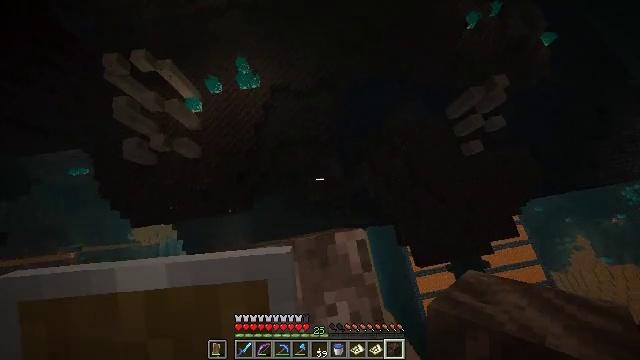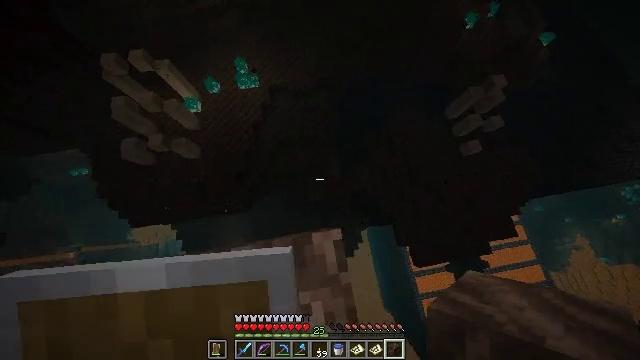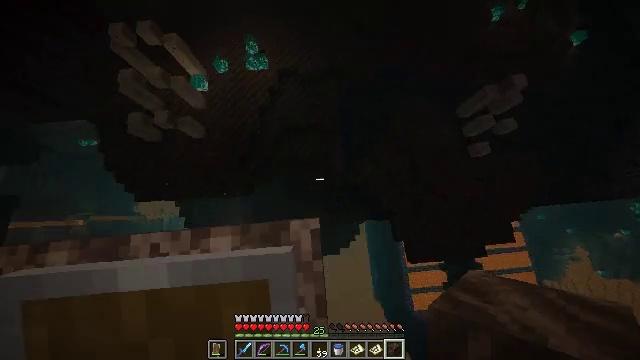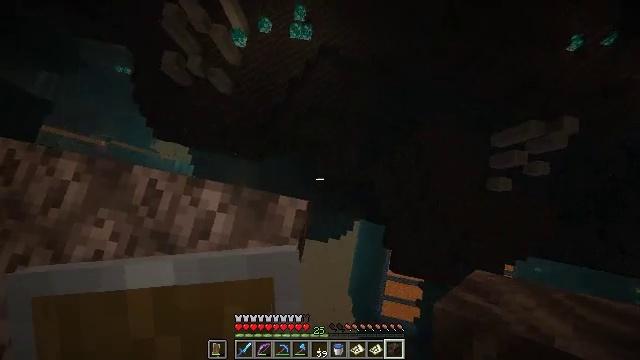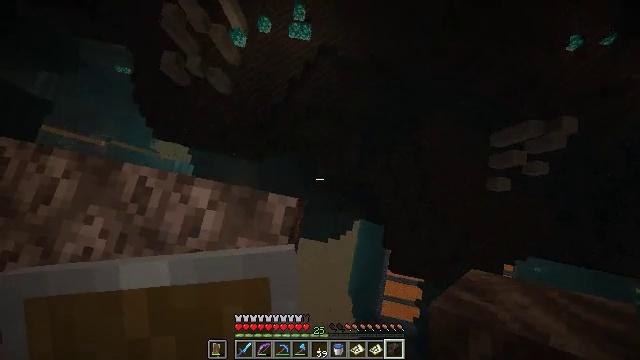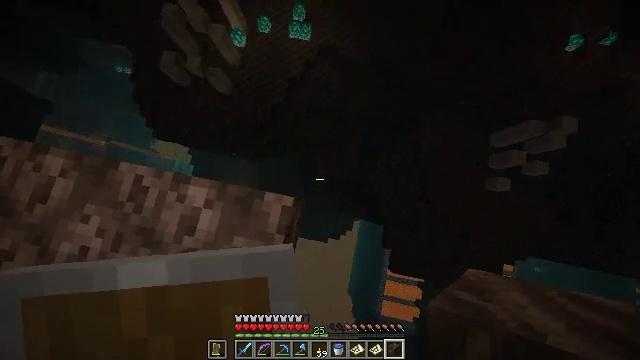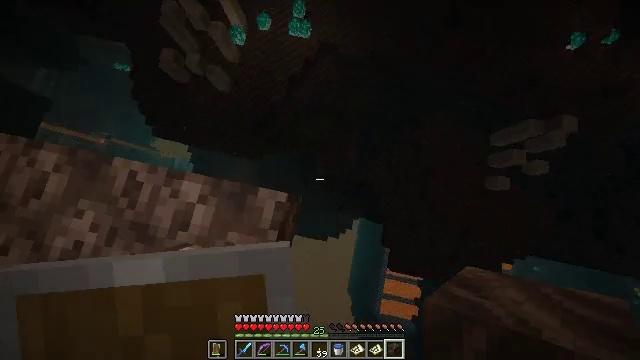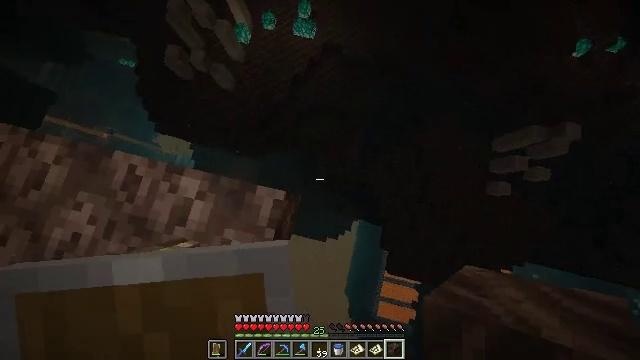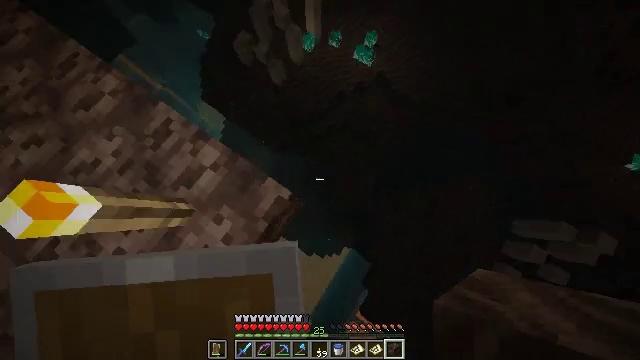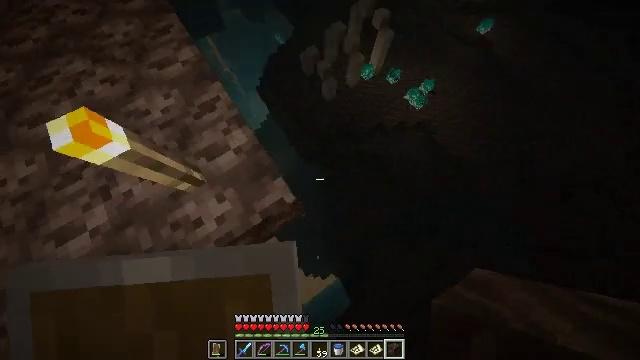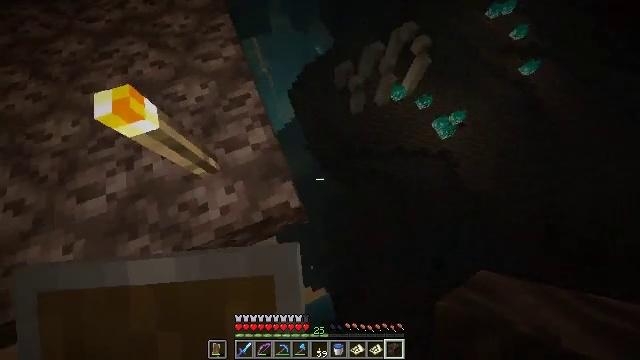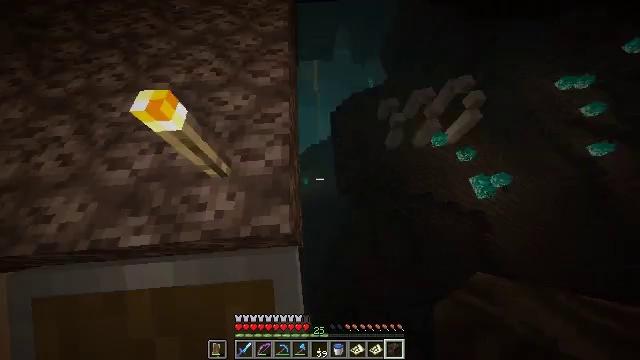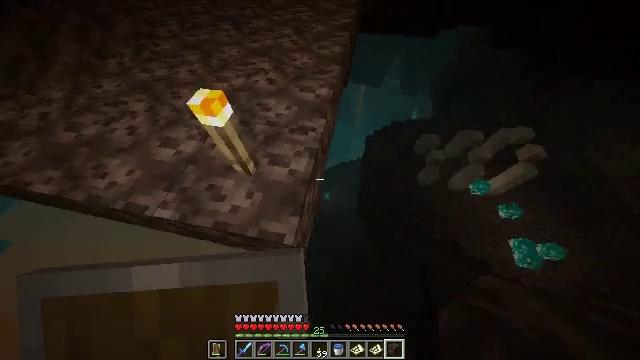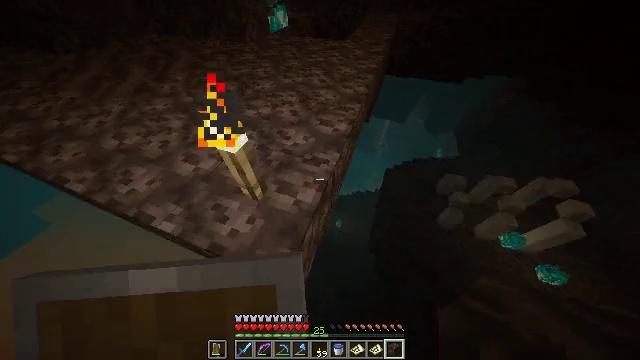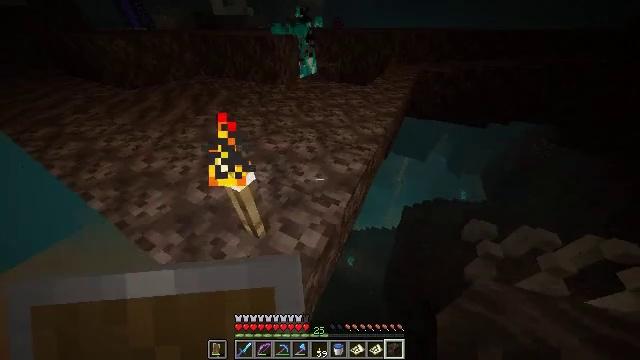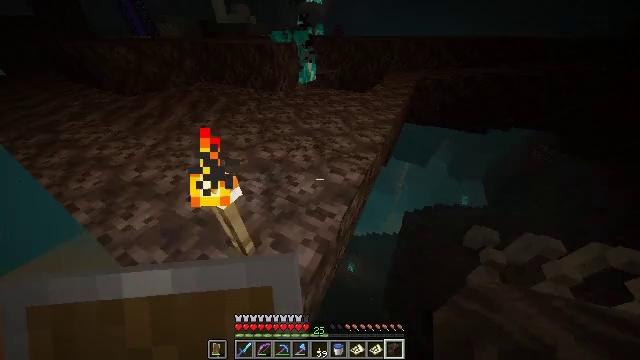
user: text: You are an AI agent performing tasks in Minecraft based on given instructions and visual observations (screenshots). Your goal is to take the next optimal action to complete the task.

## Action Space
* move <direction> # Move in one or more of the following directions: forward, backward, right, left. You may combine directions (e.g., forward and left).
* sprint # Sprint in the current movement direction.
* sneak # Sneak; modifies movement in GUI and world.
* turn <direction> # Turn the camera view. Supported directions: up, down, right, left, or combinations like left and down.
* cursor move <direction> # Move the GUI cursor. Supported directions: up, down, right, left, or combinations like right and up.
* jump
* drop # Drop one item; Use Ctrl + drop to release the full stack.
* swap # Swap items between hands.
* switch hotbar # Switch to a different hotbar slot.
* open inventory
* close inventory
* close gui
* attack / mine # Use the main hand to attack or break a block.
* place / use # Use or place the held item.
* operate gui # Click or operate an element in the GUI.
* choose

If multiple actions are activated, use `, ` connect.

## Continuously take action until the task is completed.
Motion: motion action
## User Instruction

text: Break soul sand to slow down mobs.
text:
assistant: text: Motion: move right, sneak
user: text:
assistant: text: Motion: move right, sneak, turn left and down
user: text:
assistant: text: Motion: move right, sneak, turn left and down
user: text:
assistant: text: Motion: sneak
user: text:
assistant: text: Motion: sneak
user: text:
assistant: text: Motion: sneak
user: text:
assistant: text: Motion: sneak, turn left
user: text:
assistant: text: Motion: sneak, turn left and up
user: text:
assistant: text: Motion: move right, sneak, turn left and up
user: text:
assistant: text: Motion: move forward and move right, sneak, turn left and up
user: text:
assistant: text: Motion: move forward and move right, sneak, turn left and up
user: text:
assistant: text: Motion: move forward and move right, sneak, turn left and up
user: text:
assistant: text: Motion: move forward and move right, sneak, turn left and up
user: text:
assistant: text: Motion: move forward and move right, sneak, turn left and up
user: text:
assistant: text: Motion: move forward and move right, sneak, turn up
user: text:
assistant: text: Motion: move forward and move right, sneak
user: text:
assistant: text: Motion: move forward and move right, sneak
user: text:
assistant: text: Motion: move forward and move right, sneak
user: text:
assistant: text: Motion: move forward and move right, sneak
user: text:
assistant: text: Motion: move forward and move right, sneak
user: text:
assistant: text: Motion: move forward, sneak
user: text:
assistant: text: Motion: sneak, turn right and up
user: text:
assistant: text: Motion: sneak, turn right and up
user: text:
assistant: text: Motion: move forward, sneak, turn right
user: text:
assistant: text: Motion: move forward, sneak
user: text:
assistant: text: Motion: move forward, sneak, turn left and up
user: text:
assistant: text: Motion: move forward, sneak
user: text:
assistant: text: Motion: move forward, sneak
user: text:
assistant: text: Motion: sneak, turn left and up
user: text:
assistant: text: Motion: sneak, turn left and up